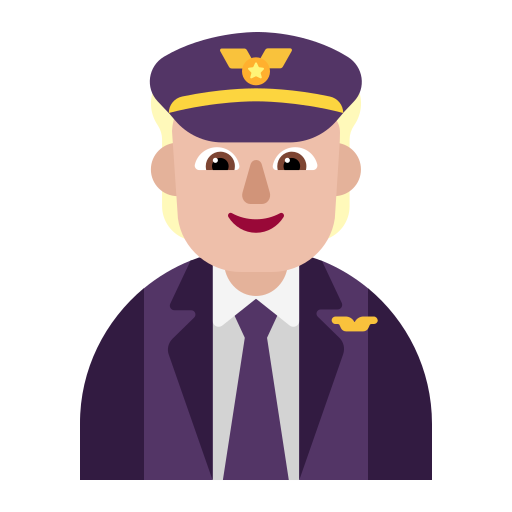
pilot flat  light